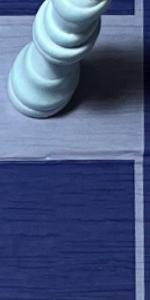
Label: Empty